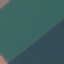
Label: AnnualCrop